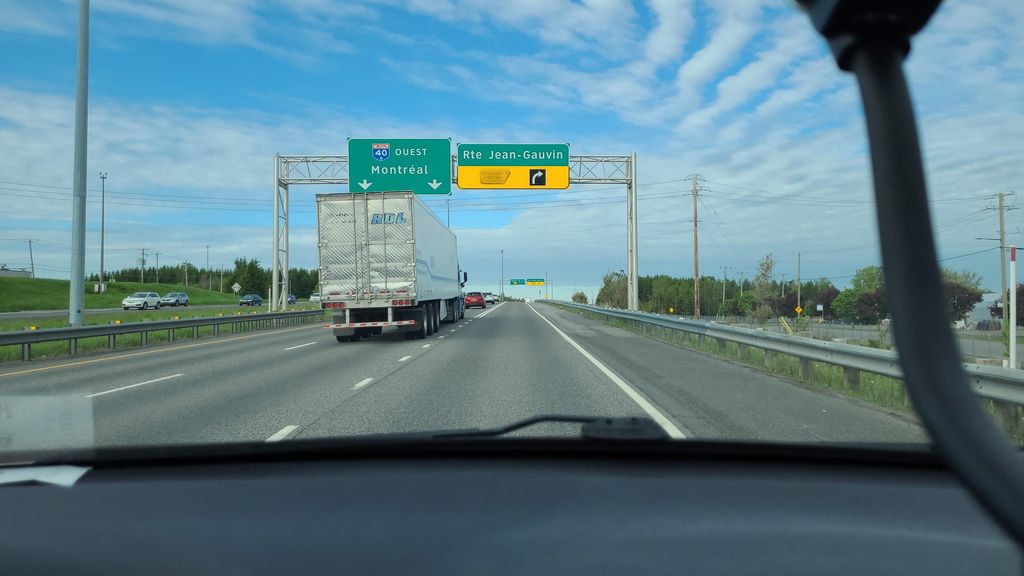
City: quebec_city